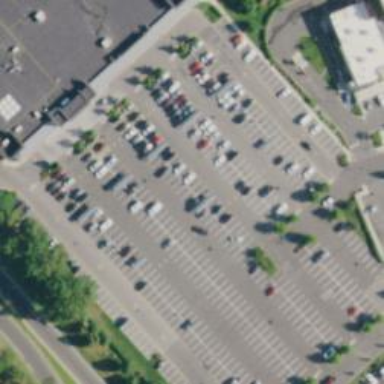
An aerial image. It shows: Trolley bay.